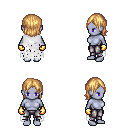
a pixel art fantasy rpg character, female body template, dark elf, purple skin, white tattered cape, metal pants, light blonde long bangs hairstyle, gold gloves, four views (front, back, left, right), 2x2 character sprite sheet, small pixel art, hard edges, no anti-aliasing